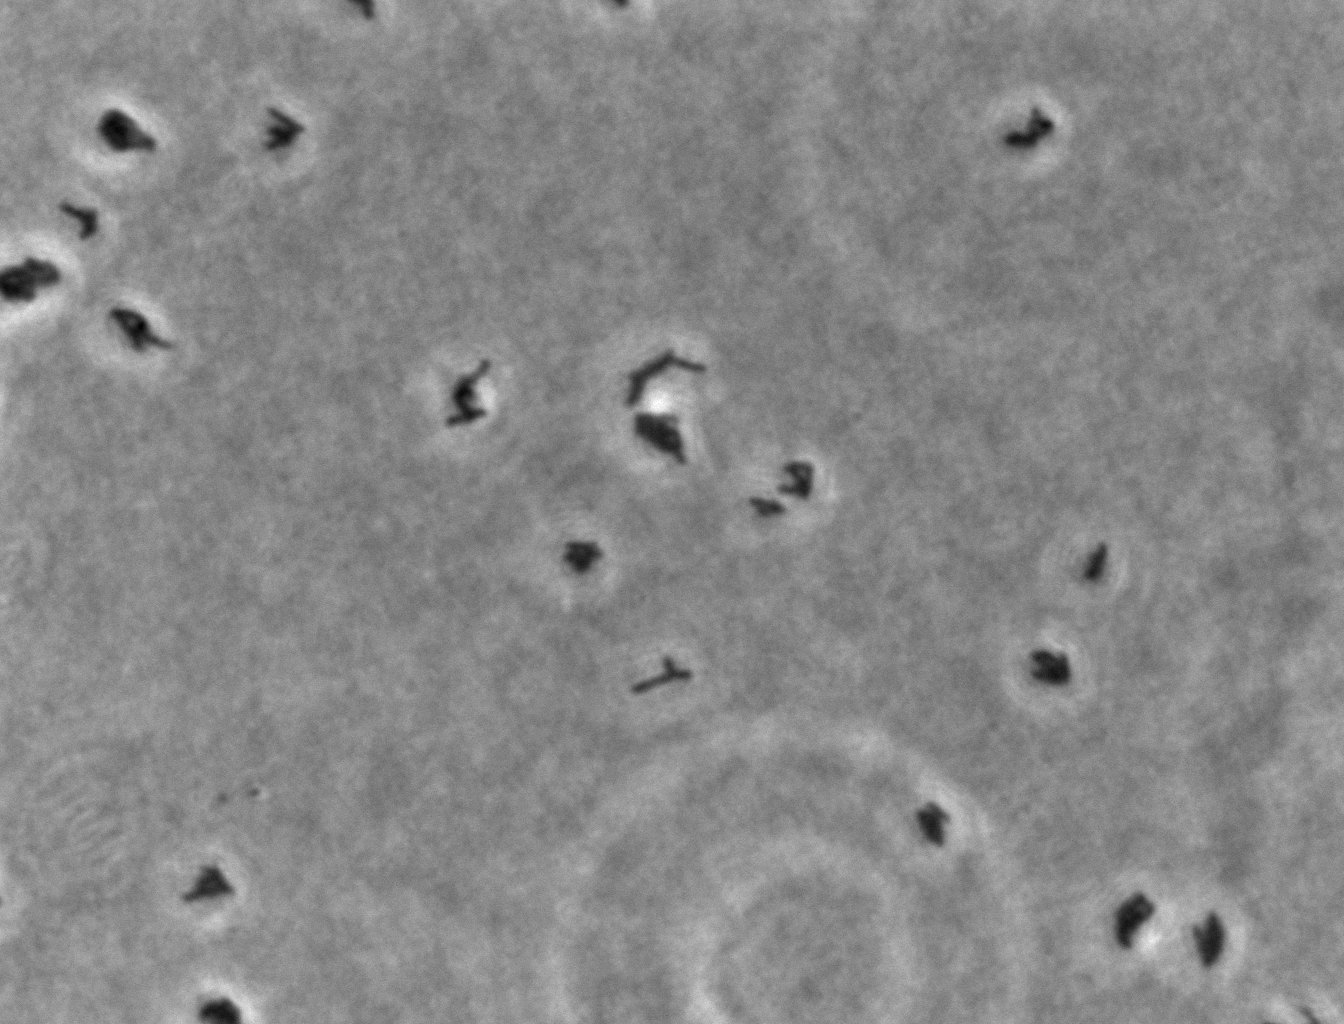
Phase contrast microscopy, 60x objective, 3 h incubation, 1.5% agar